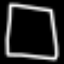
Label: square